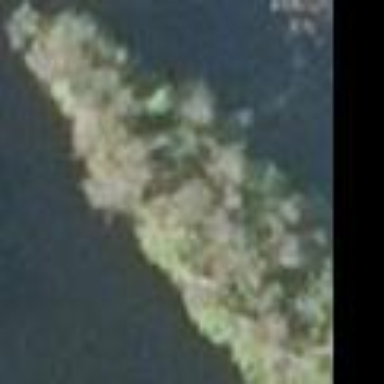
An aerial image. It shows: Islet surrounded by woodland.